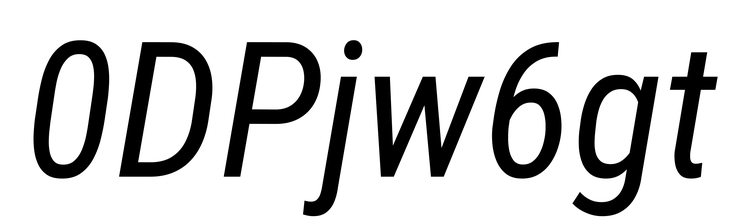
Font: Roboto-Italic_Condensed_Italic